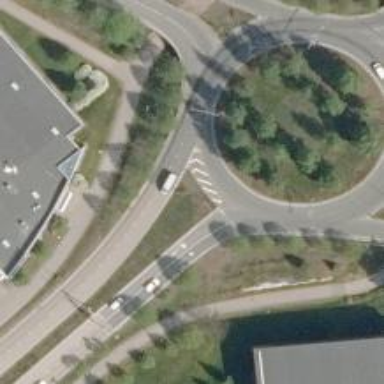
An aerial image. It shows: Road with "give way" sign.